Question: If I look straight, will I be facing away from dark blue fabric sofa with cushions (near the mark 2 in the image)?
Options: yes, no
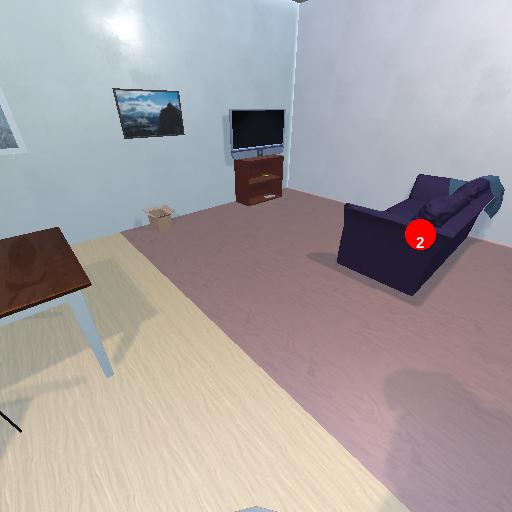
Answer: yes